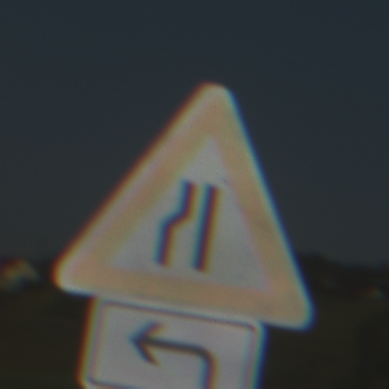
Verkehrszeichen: EinseitigVerengteFahrbahnLinks
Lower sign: RichtungsangabeDurchPfeile2
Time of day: MorningAfternoon
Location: Outdoor (Nature)
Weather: Clear
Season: NotSpecified
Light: Natural